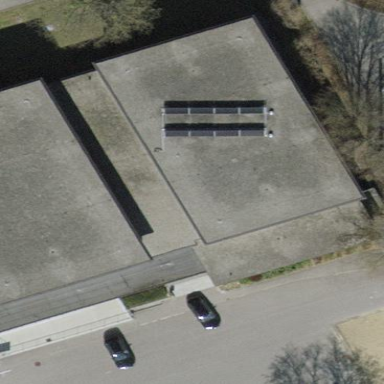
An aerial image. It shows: Sports hall building with flat roof.